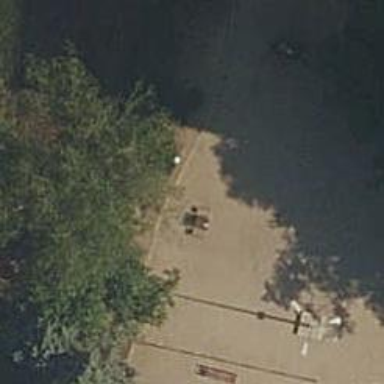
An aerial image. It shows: Picnic table located in leisure land area.